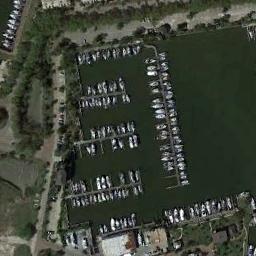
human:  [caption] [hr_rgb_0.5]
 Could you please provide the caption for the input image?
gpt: The harbor with lots of neatly docked boats is surrounded by some trees and buildings .

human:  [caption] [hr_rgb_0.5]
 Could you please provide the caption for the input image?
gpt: There are many ships lined up on the seaside by the harbor surrounded by trees, And there are some empty seats .

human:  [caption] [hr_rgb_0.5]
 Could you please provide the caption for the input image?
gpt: There are many trees near the harbor .

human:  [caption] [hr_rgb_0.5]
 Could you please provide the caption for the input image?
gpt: There are some trees around the harbor with many ships .

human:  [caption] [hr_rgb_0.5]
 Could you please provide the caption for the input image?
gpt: There is a white building beside the harbor .